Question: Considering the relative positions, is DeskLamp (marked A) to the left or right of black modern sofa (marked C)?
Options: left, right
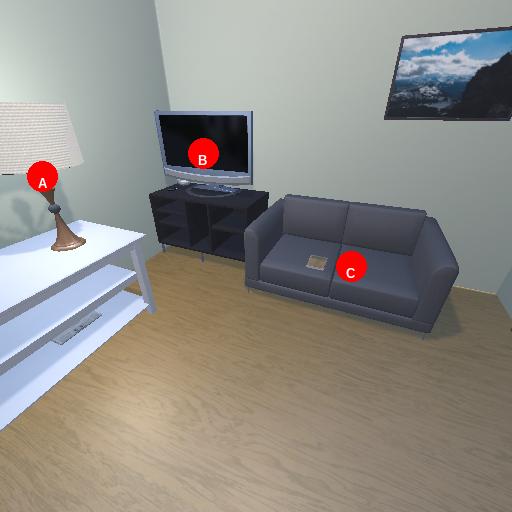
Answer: left